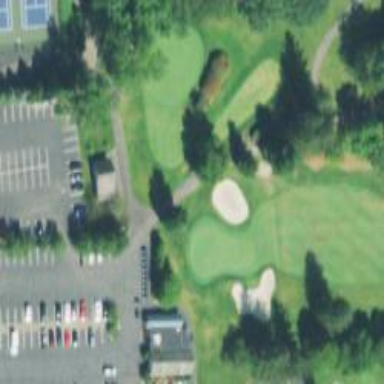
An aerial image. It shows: Golf hole.